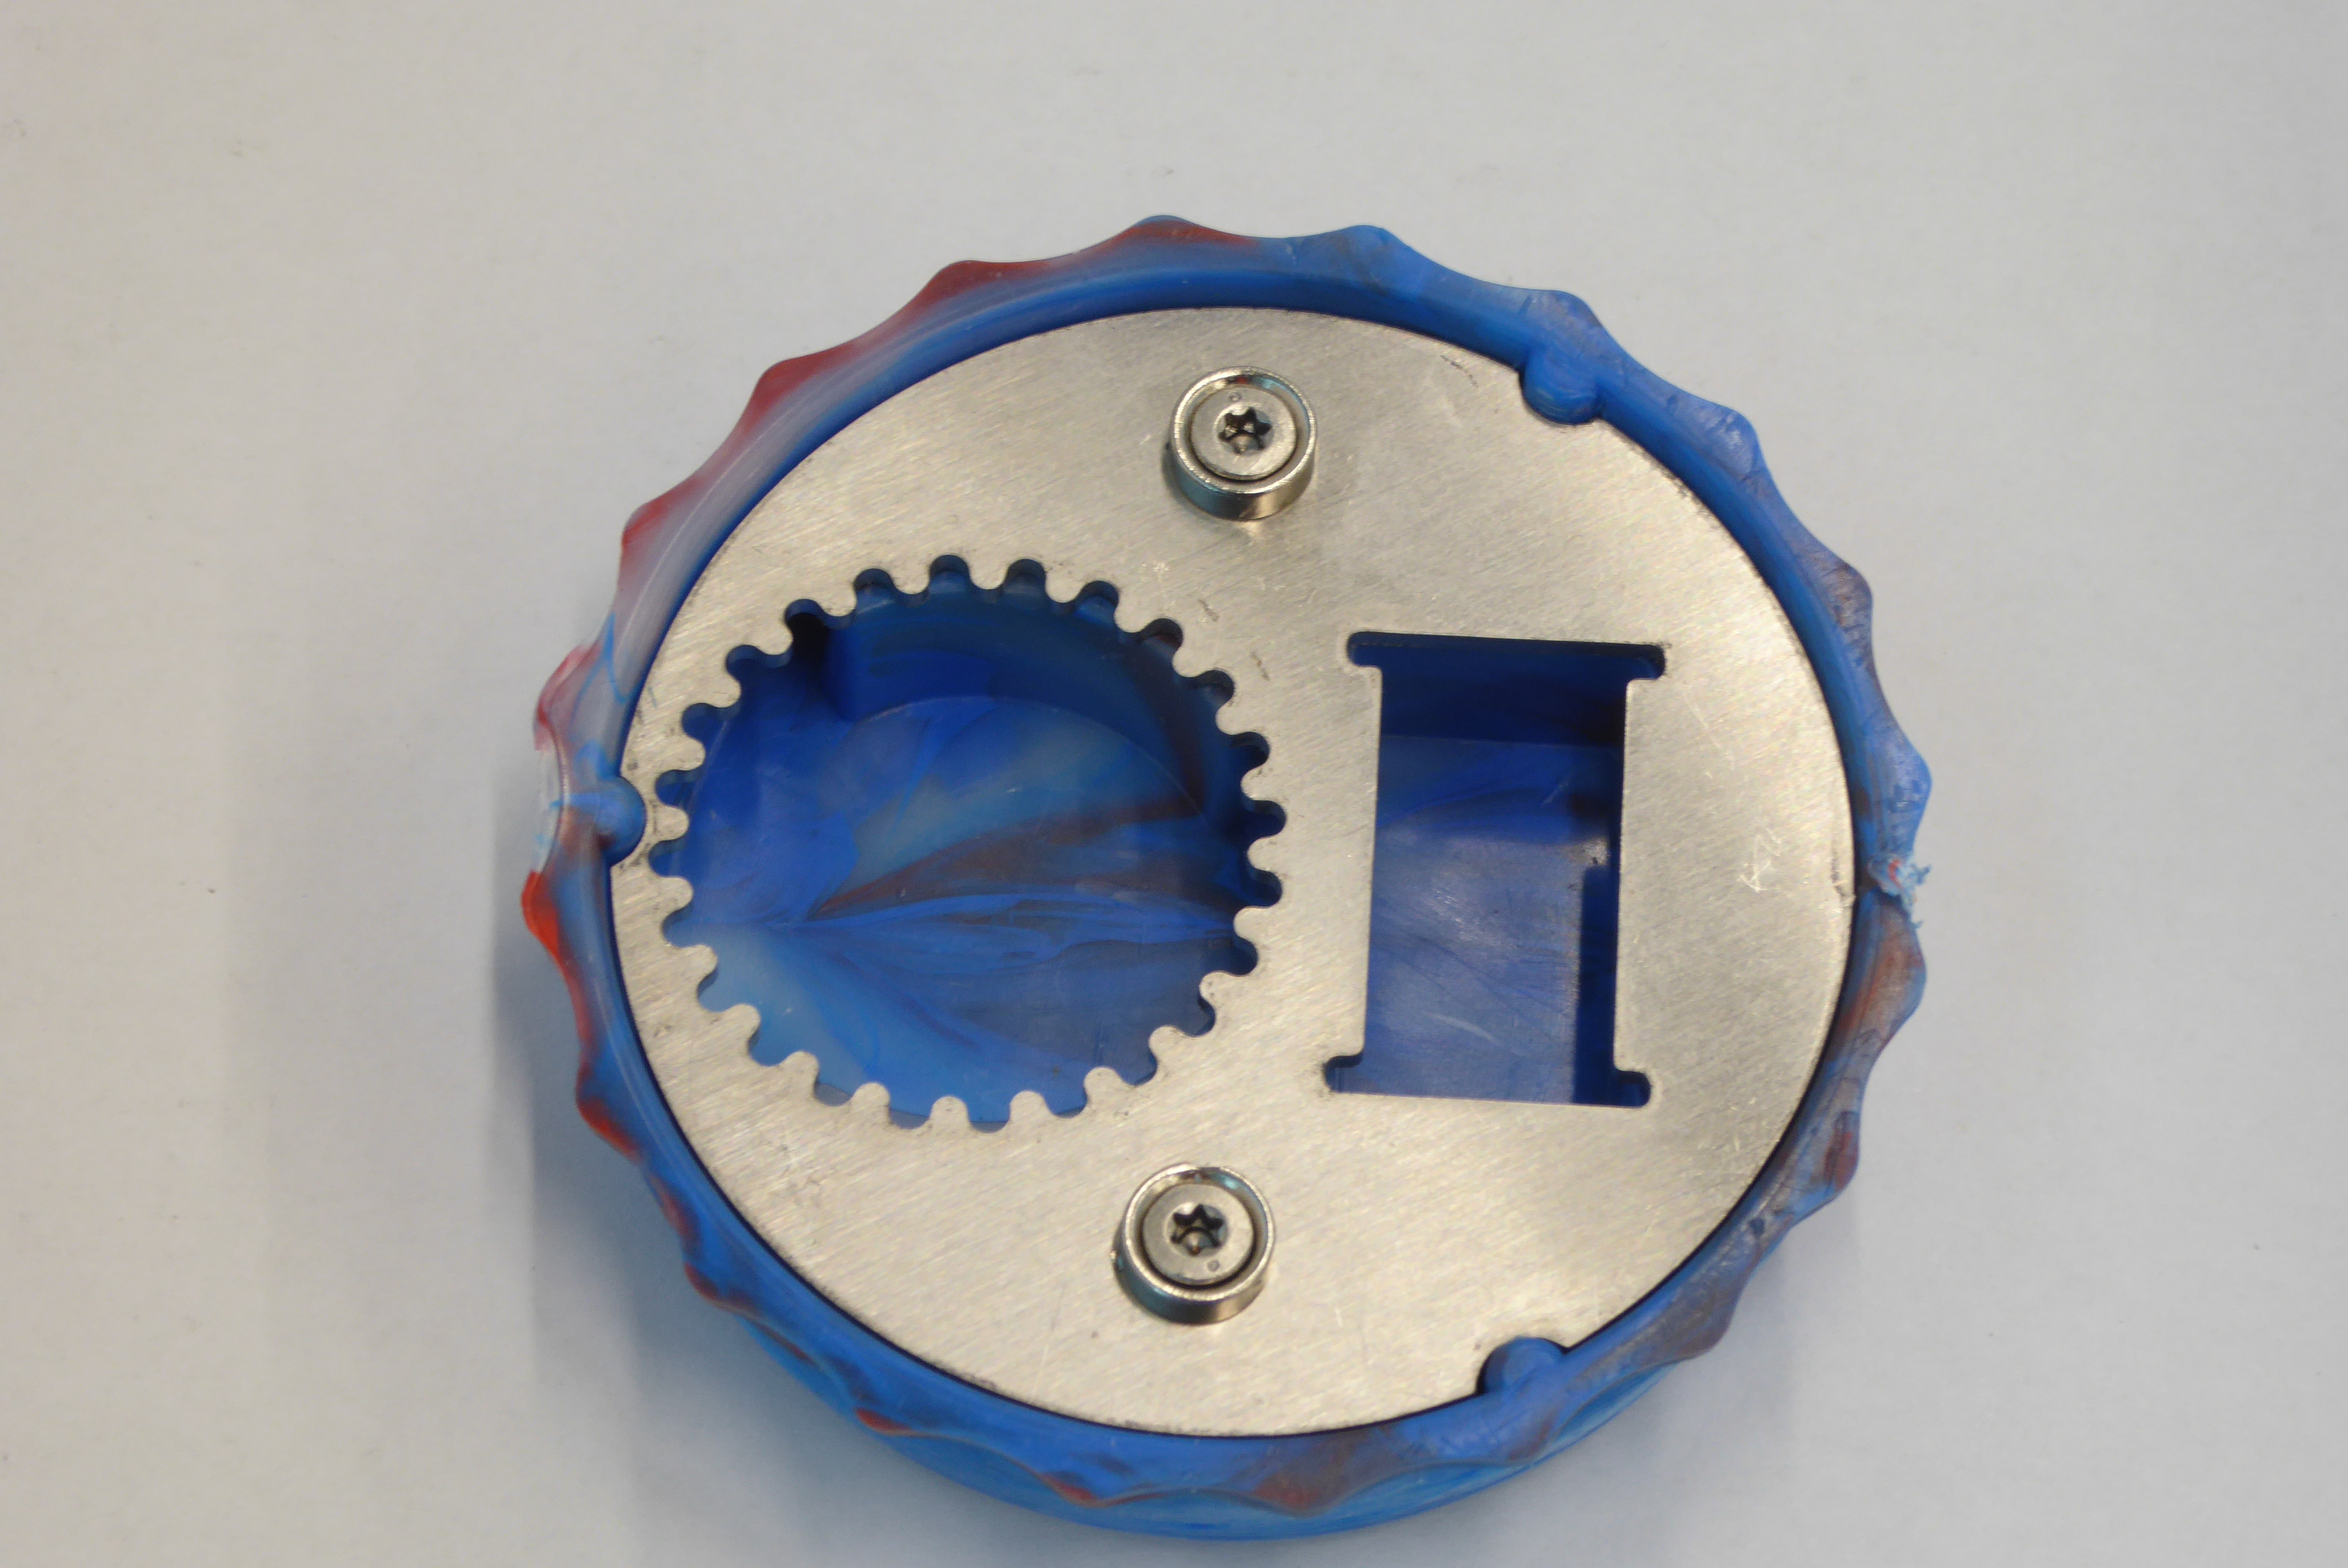
Label: Bottle Opener